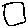
Label: square